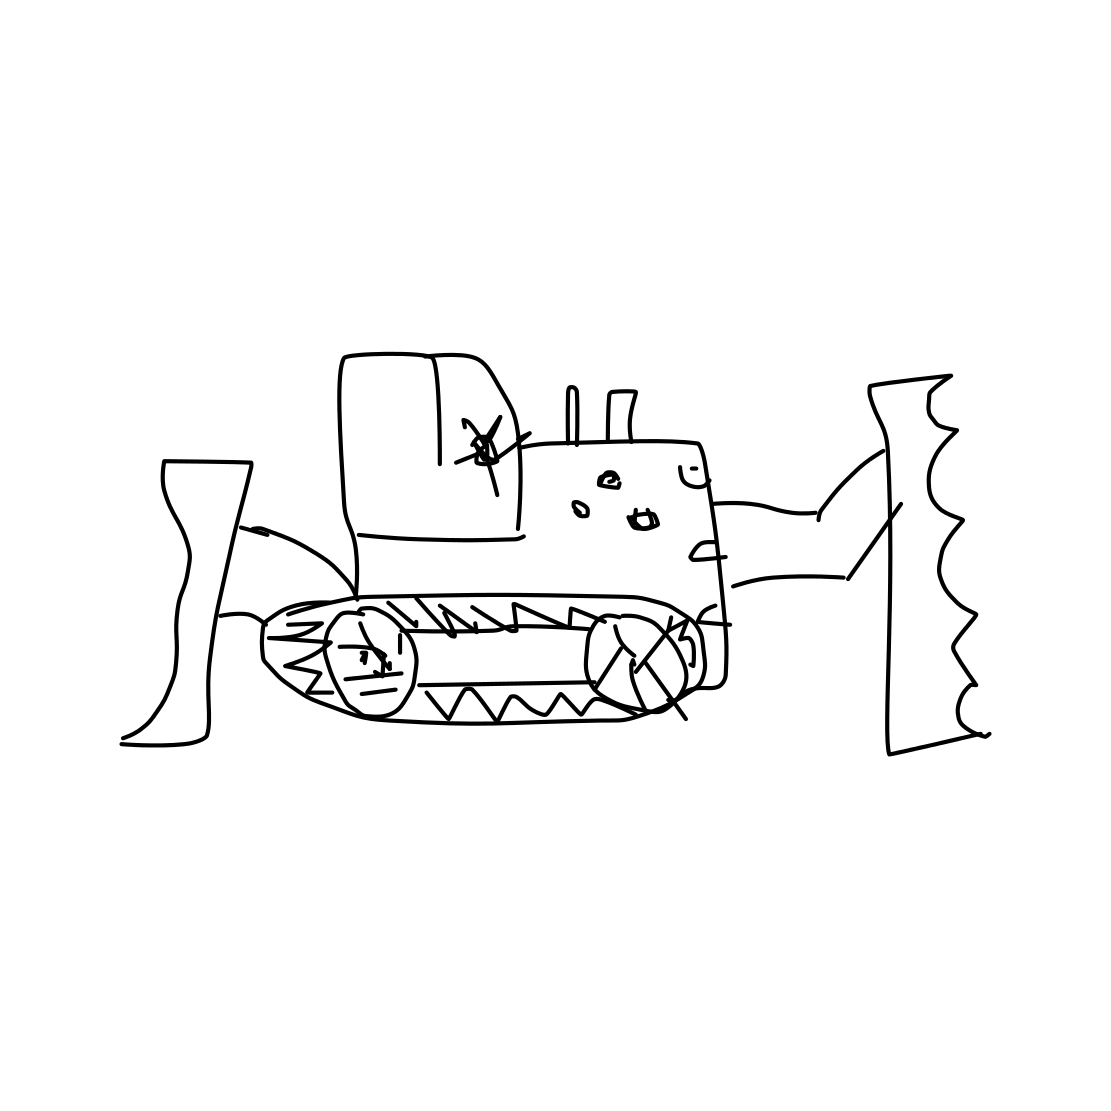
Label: bulldozer